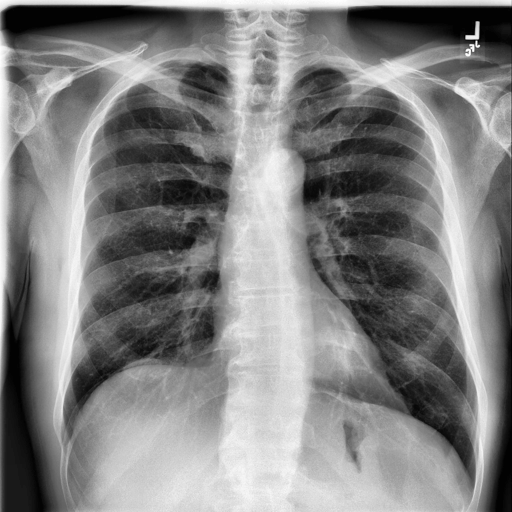
Finding: NORMAL